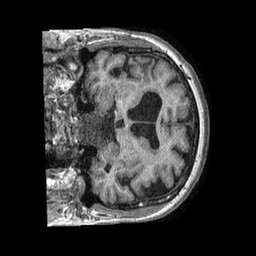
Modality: T1w
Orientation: coronal
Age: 69
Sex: female
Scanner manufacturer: philips
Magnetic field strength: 1.5 T
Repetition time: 0.007609 s
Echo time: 0.003447 s